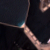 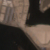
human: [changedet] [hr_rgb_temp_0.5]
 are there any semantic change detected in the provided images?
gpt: An island was built in the sea.